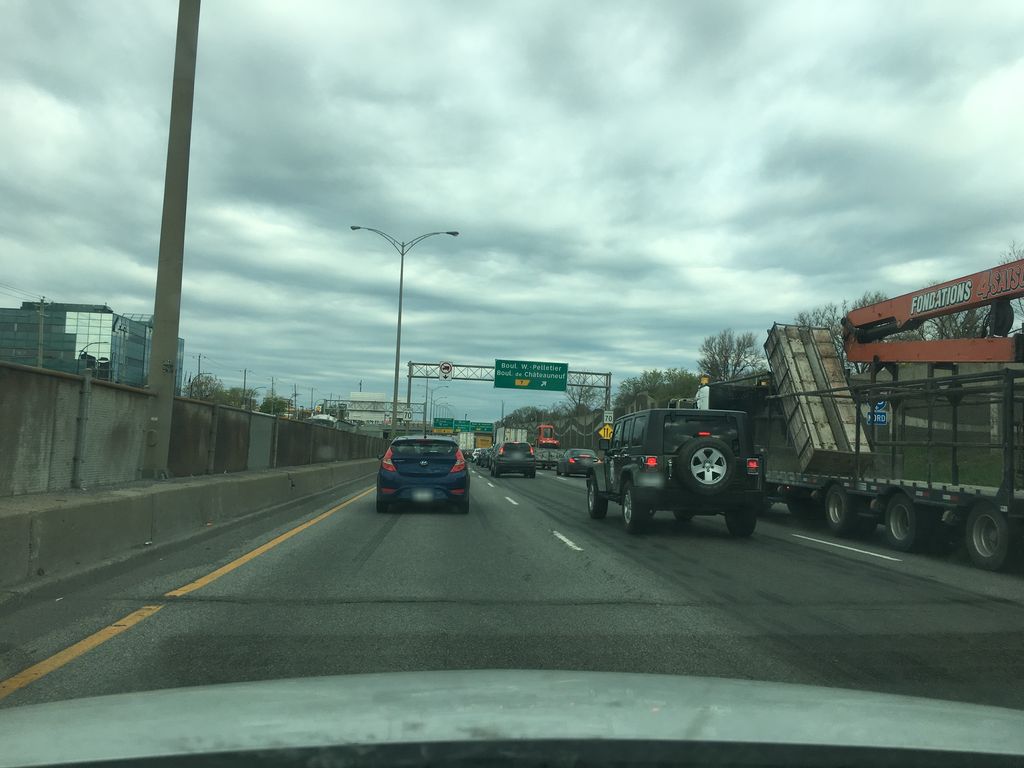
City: montreal